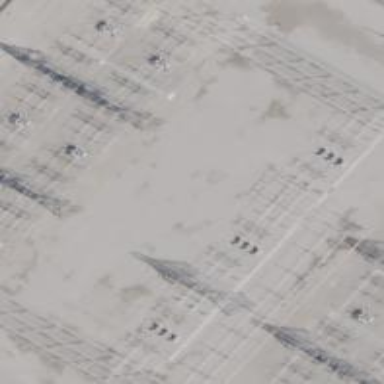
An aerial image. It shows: Switch for power supply.